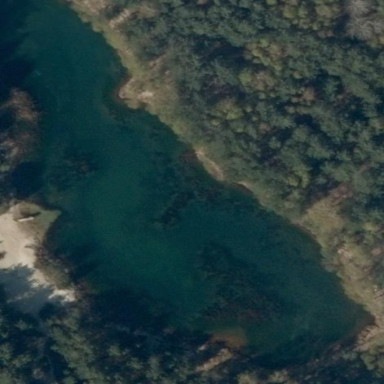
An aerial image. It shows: Peaceful pond surrounded by nature.